Aerial crown-view tile of a tropical tree (Barro Colorado Island, Panama), acquired 20240918:
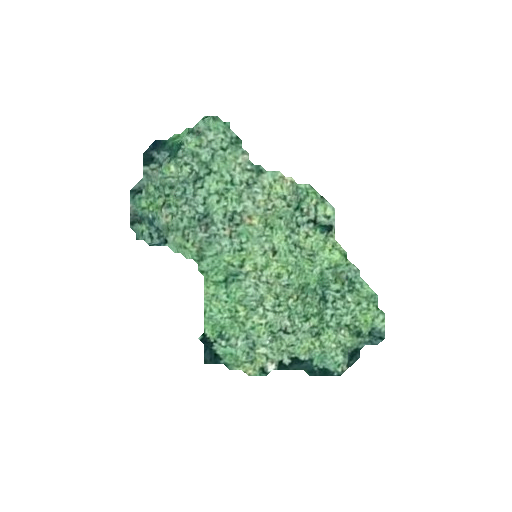
Species: Cecropia insignis
GBIF accepted scientific name: Cecropia insignis
Crown area: 60.352 m²